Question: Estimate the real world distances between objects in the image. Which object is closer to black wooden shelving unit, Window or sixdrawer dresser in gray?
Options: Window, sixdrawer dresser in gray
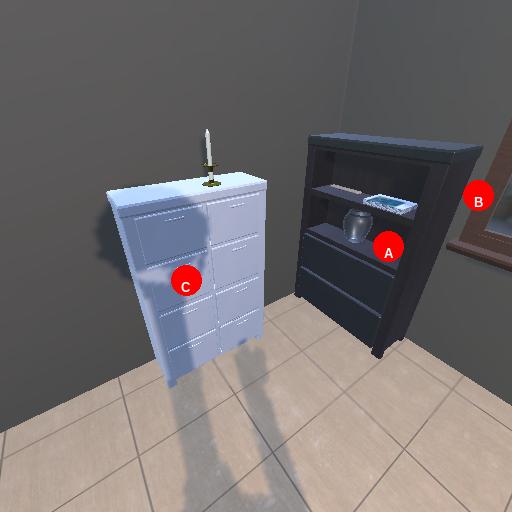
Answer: Window